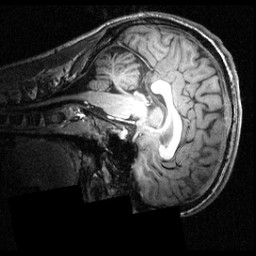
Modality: T1w
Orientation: sagittal
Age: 20
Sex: male
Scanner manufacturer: siemens
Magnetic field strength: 3.951 T
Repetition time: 1.5 s
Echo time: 0.00335 s